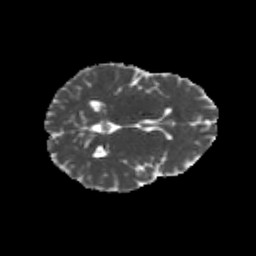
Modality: MD
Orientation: axial
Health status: healthy
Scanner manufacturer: philips
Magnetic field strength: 3 T
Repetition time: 9.75 s
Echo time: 0.092 s